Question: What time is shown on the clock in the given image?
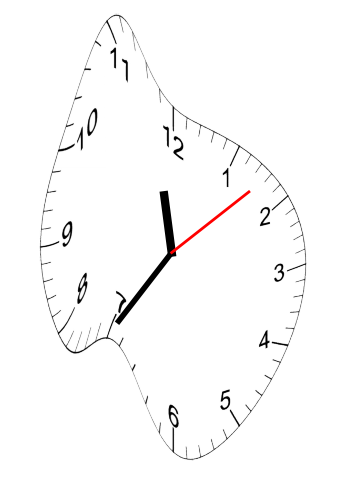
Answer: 11:35:08